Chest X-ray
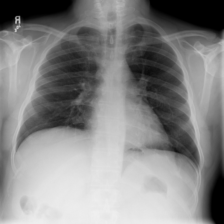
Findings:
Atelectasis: negative
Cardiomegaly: negative
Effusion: negative
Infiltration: positive
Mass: negative
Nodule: negative
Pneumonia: negative
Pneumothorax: negative
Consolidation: negative
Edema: negative
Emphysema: negative
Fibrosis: negative
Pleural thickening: negative
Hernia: negative